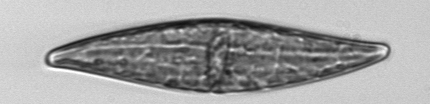
Label: Pleurosigma